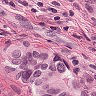
Metastatic tissue present: yes